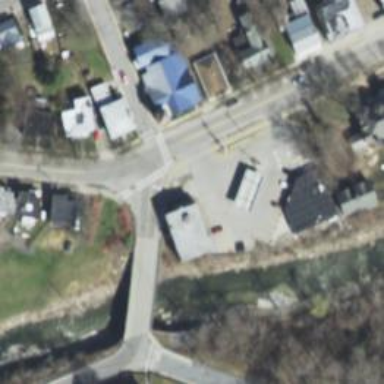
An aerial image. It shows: Unmarked crossing on the road.